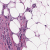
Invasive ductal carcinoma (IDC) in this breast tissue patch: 0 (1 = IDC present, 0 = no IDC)